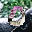
Label: 0